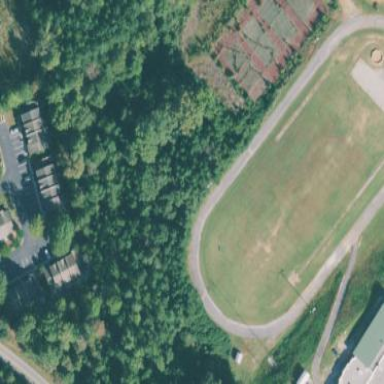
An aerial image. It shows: Multi-sport track on leisure land.